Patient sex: M
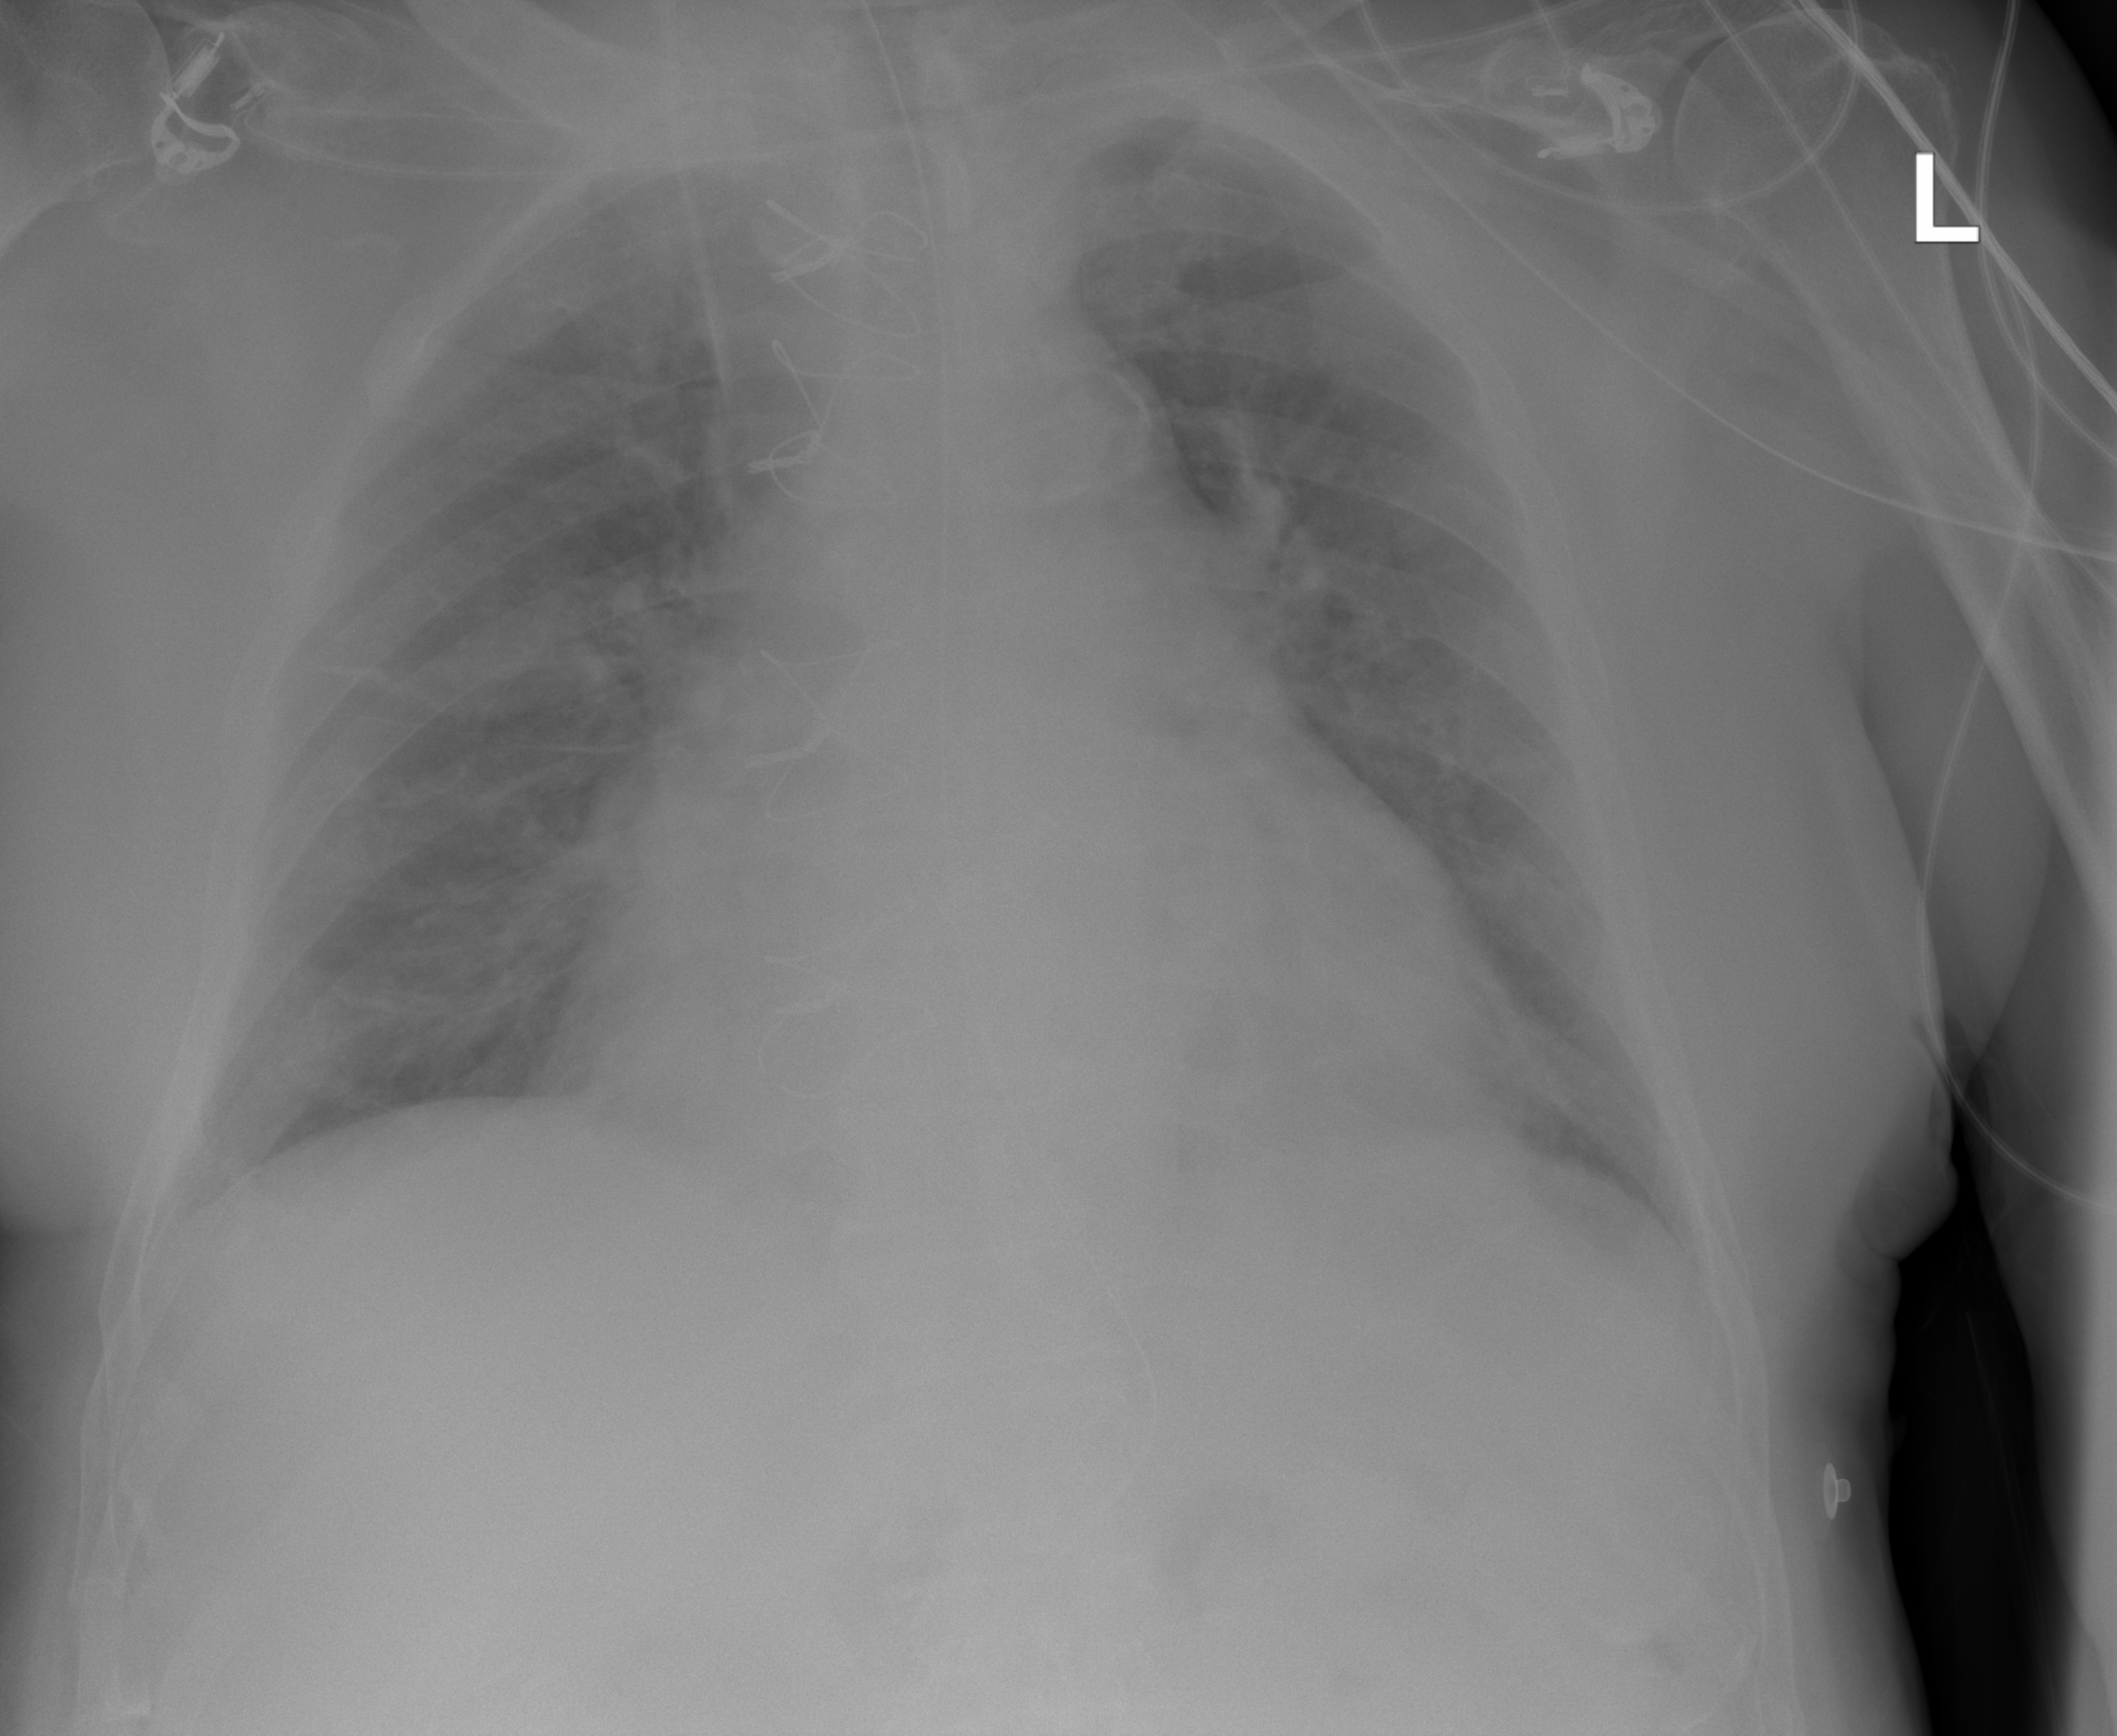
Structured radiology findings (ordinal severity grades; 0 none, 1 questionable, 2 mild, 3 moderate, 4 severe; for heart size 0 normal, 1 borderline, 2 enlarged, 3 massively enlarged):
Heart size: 2
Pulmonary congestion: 2
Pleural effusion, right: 0
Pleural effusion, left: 0
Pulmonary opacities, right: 2
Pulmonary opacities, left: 2
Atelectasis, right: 0
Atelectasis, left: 0